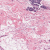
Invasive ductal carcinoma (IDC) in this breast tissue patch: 0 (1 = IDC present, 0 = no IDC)